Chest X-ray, PA view. Patient: 66 years old, sex M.
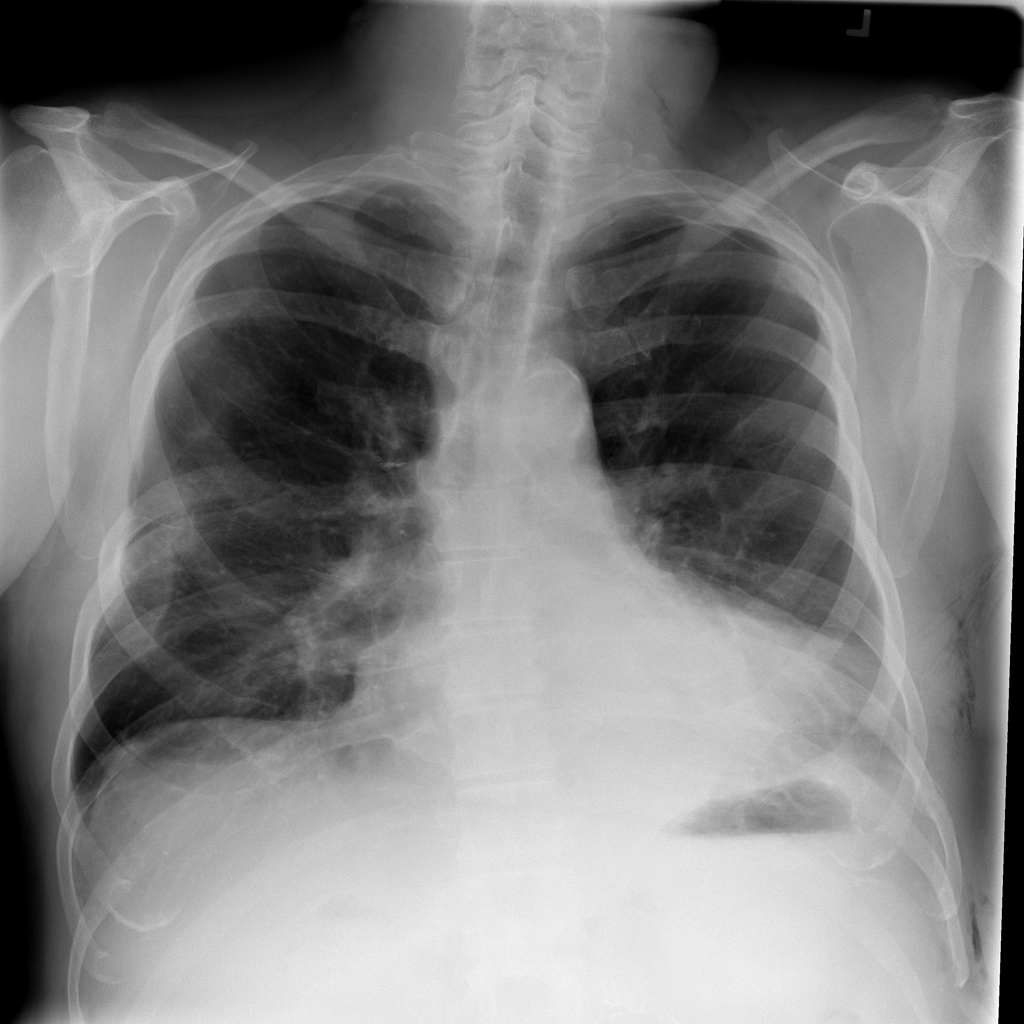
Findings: Pneumothorax